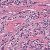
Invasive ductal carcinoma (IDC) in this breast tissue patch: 1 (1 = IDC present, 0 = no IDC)